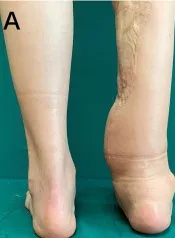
Three years after the supramalleolar osteotomy, the patient showed satisfactory hindfoot alignment.
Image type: radiology (x_ray)